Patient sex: M
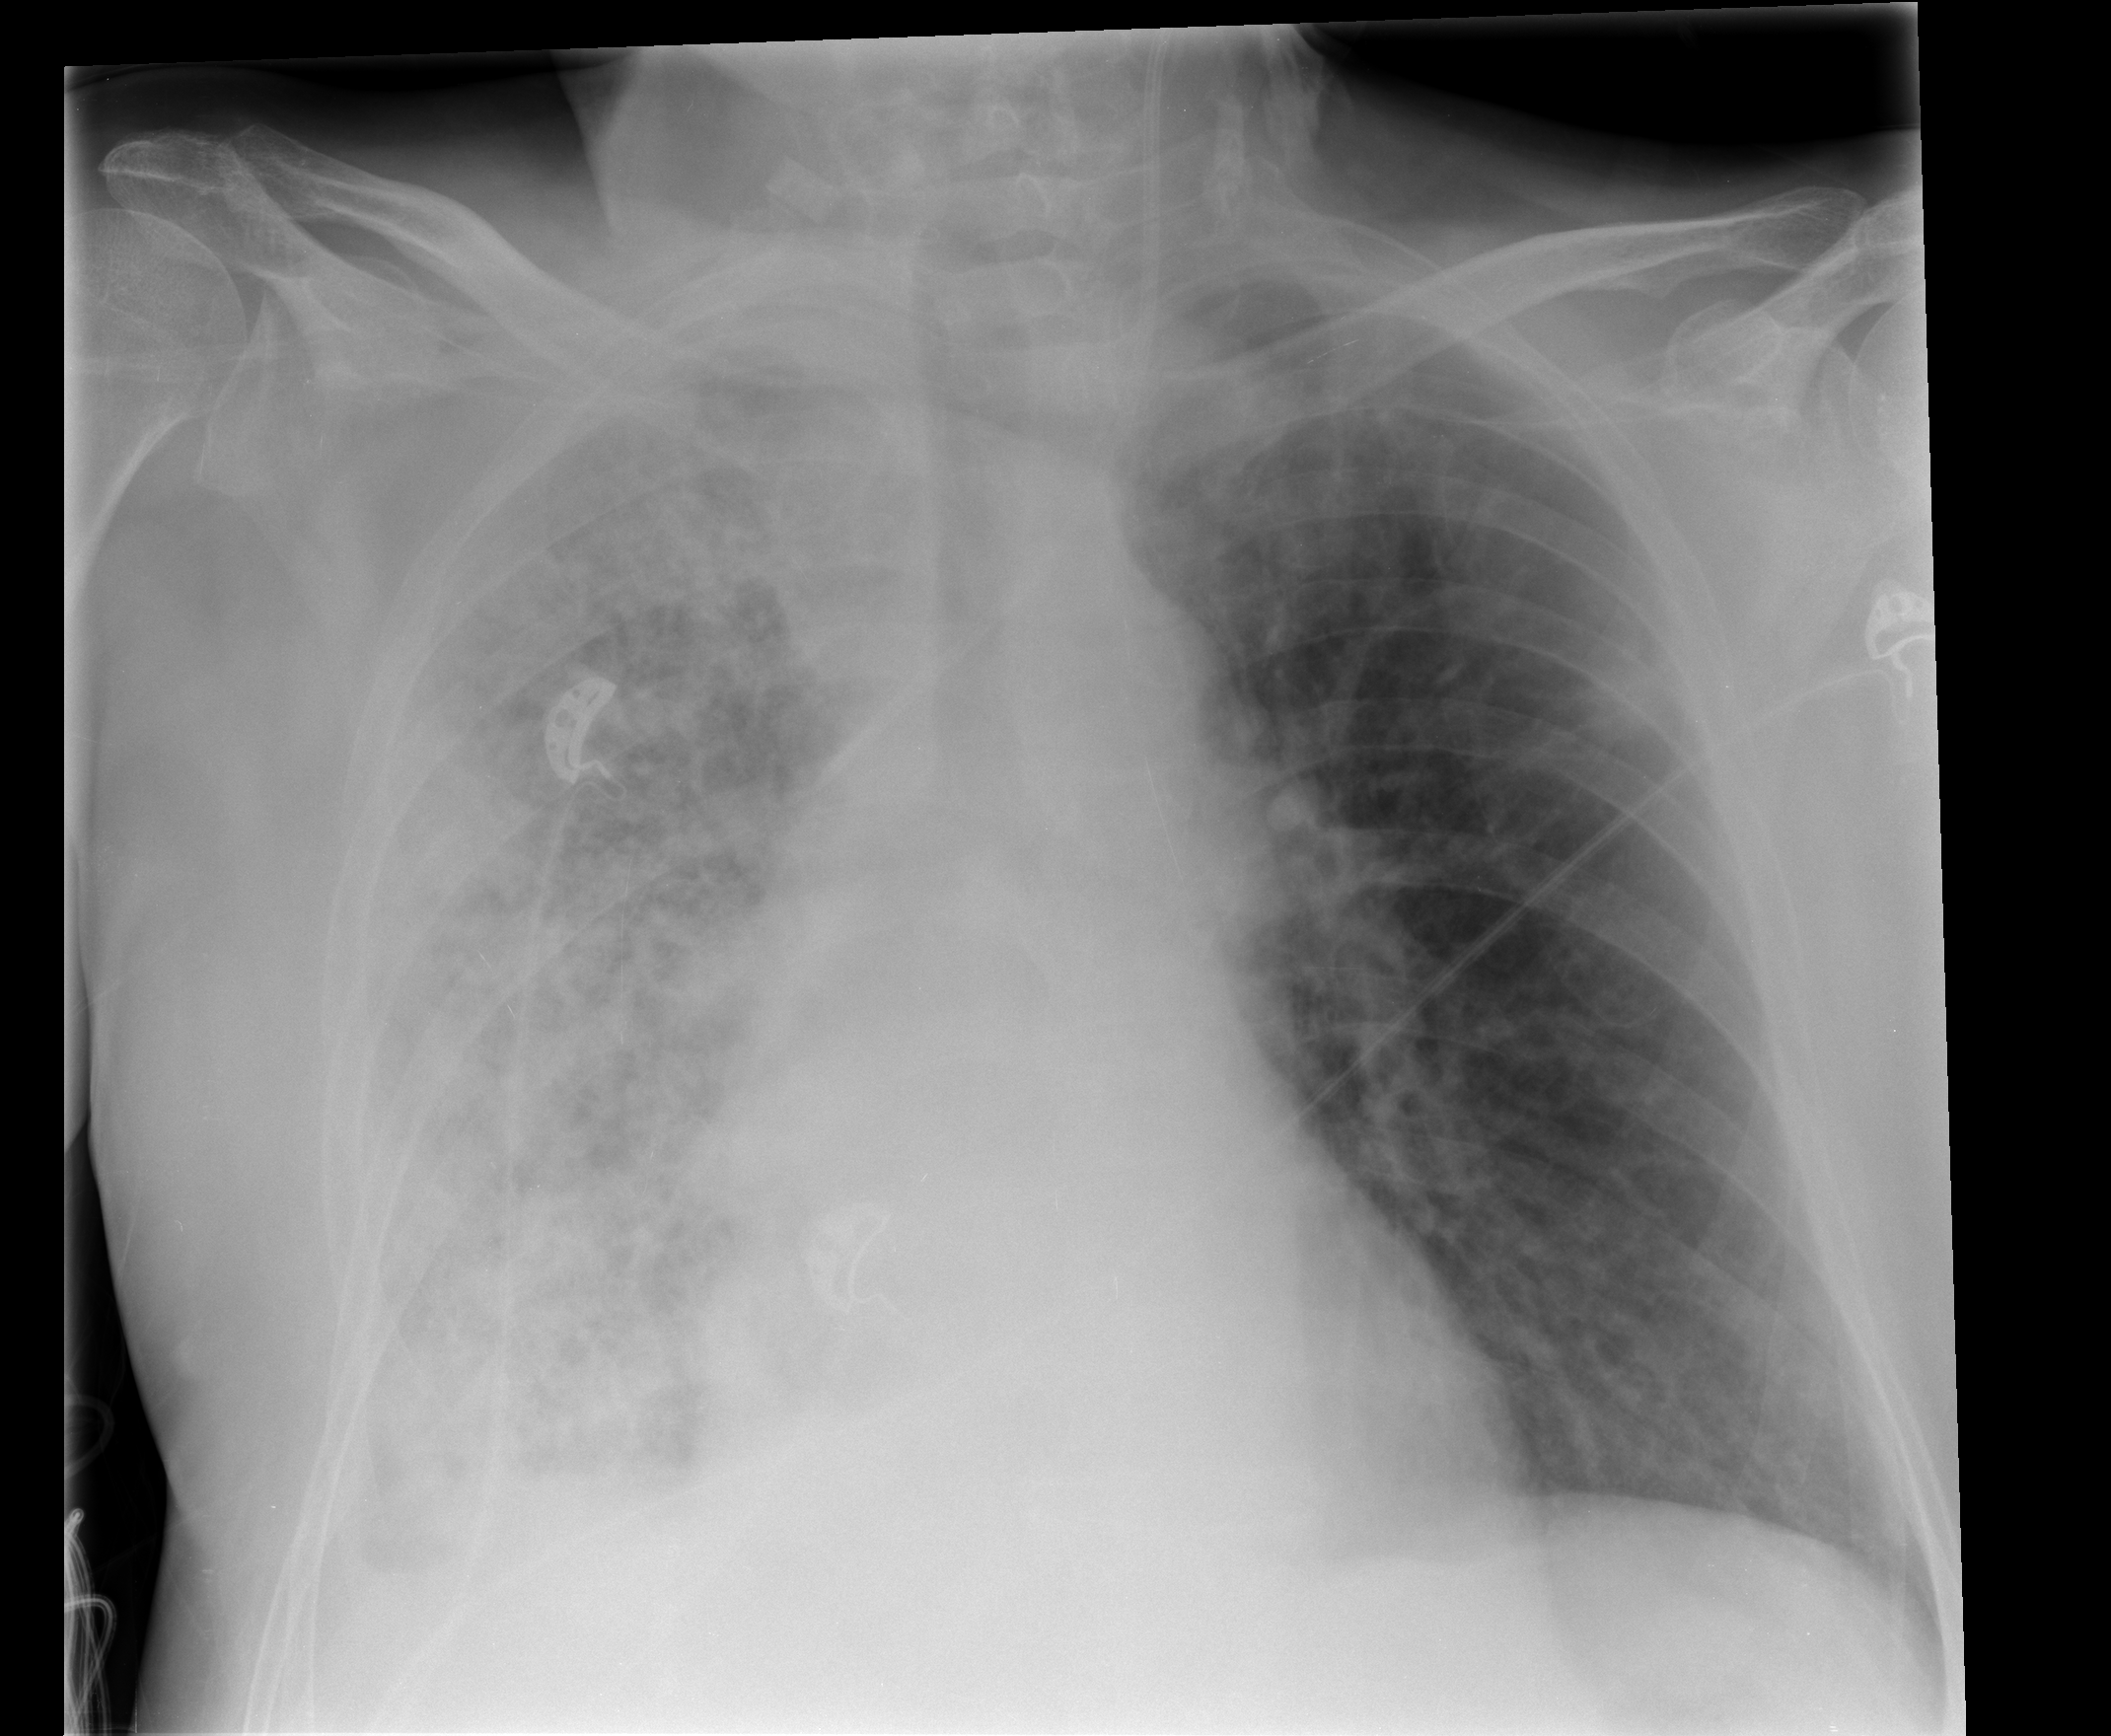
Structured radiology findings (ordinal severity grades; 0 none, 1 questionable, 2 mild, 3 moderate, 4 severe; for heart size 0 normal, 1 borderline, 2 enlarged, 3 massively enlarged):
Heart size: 0
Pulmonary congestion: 0
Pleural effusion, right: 2
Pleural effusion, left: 0
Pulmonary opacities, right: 4
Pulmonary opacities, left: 0
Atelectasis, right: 3
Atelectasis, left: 0